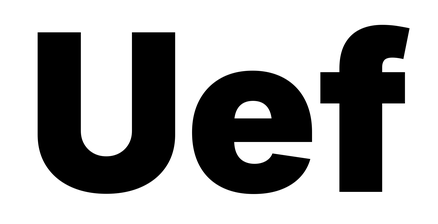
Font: Inter_Black